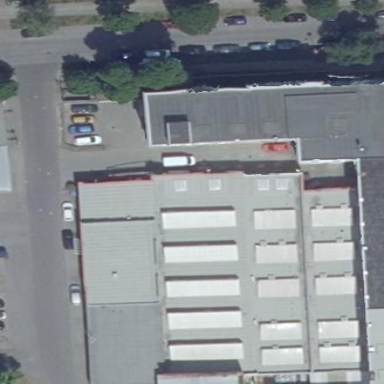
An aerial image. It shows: Commercial building.